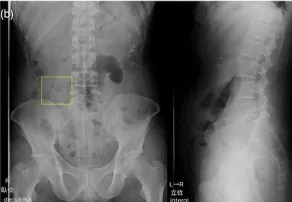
Plain abdominal X-ray imaging. (b) Plain abdominal radiographs (lateral and decubitus positions) showing the localization of the patency capsule (PC, in the lateral and decubitus views. The PC had already dissolved into a shell only (yellow box).
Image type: radiology (x_ray)